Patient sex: M
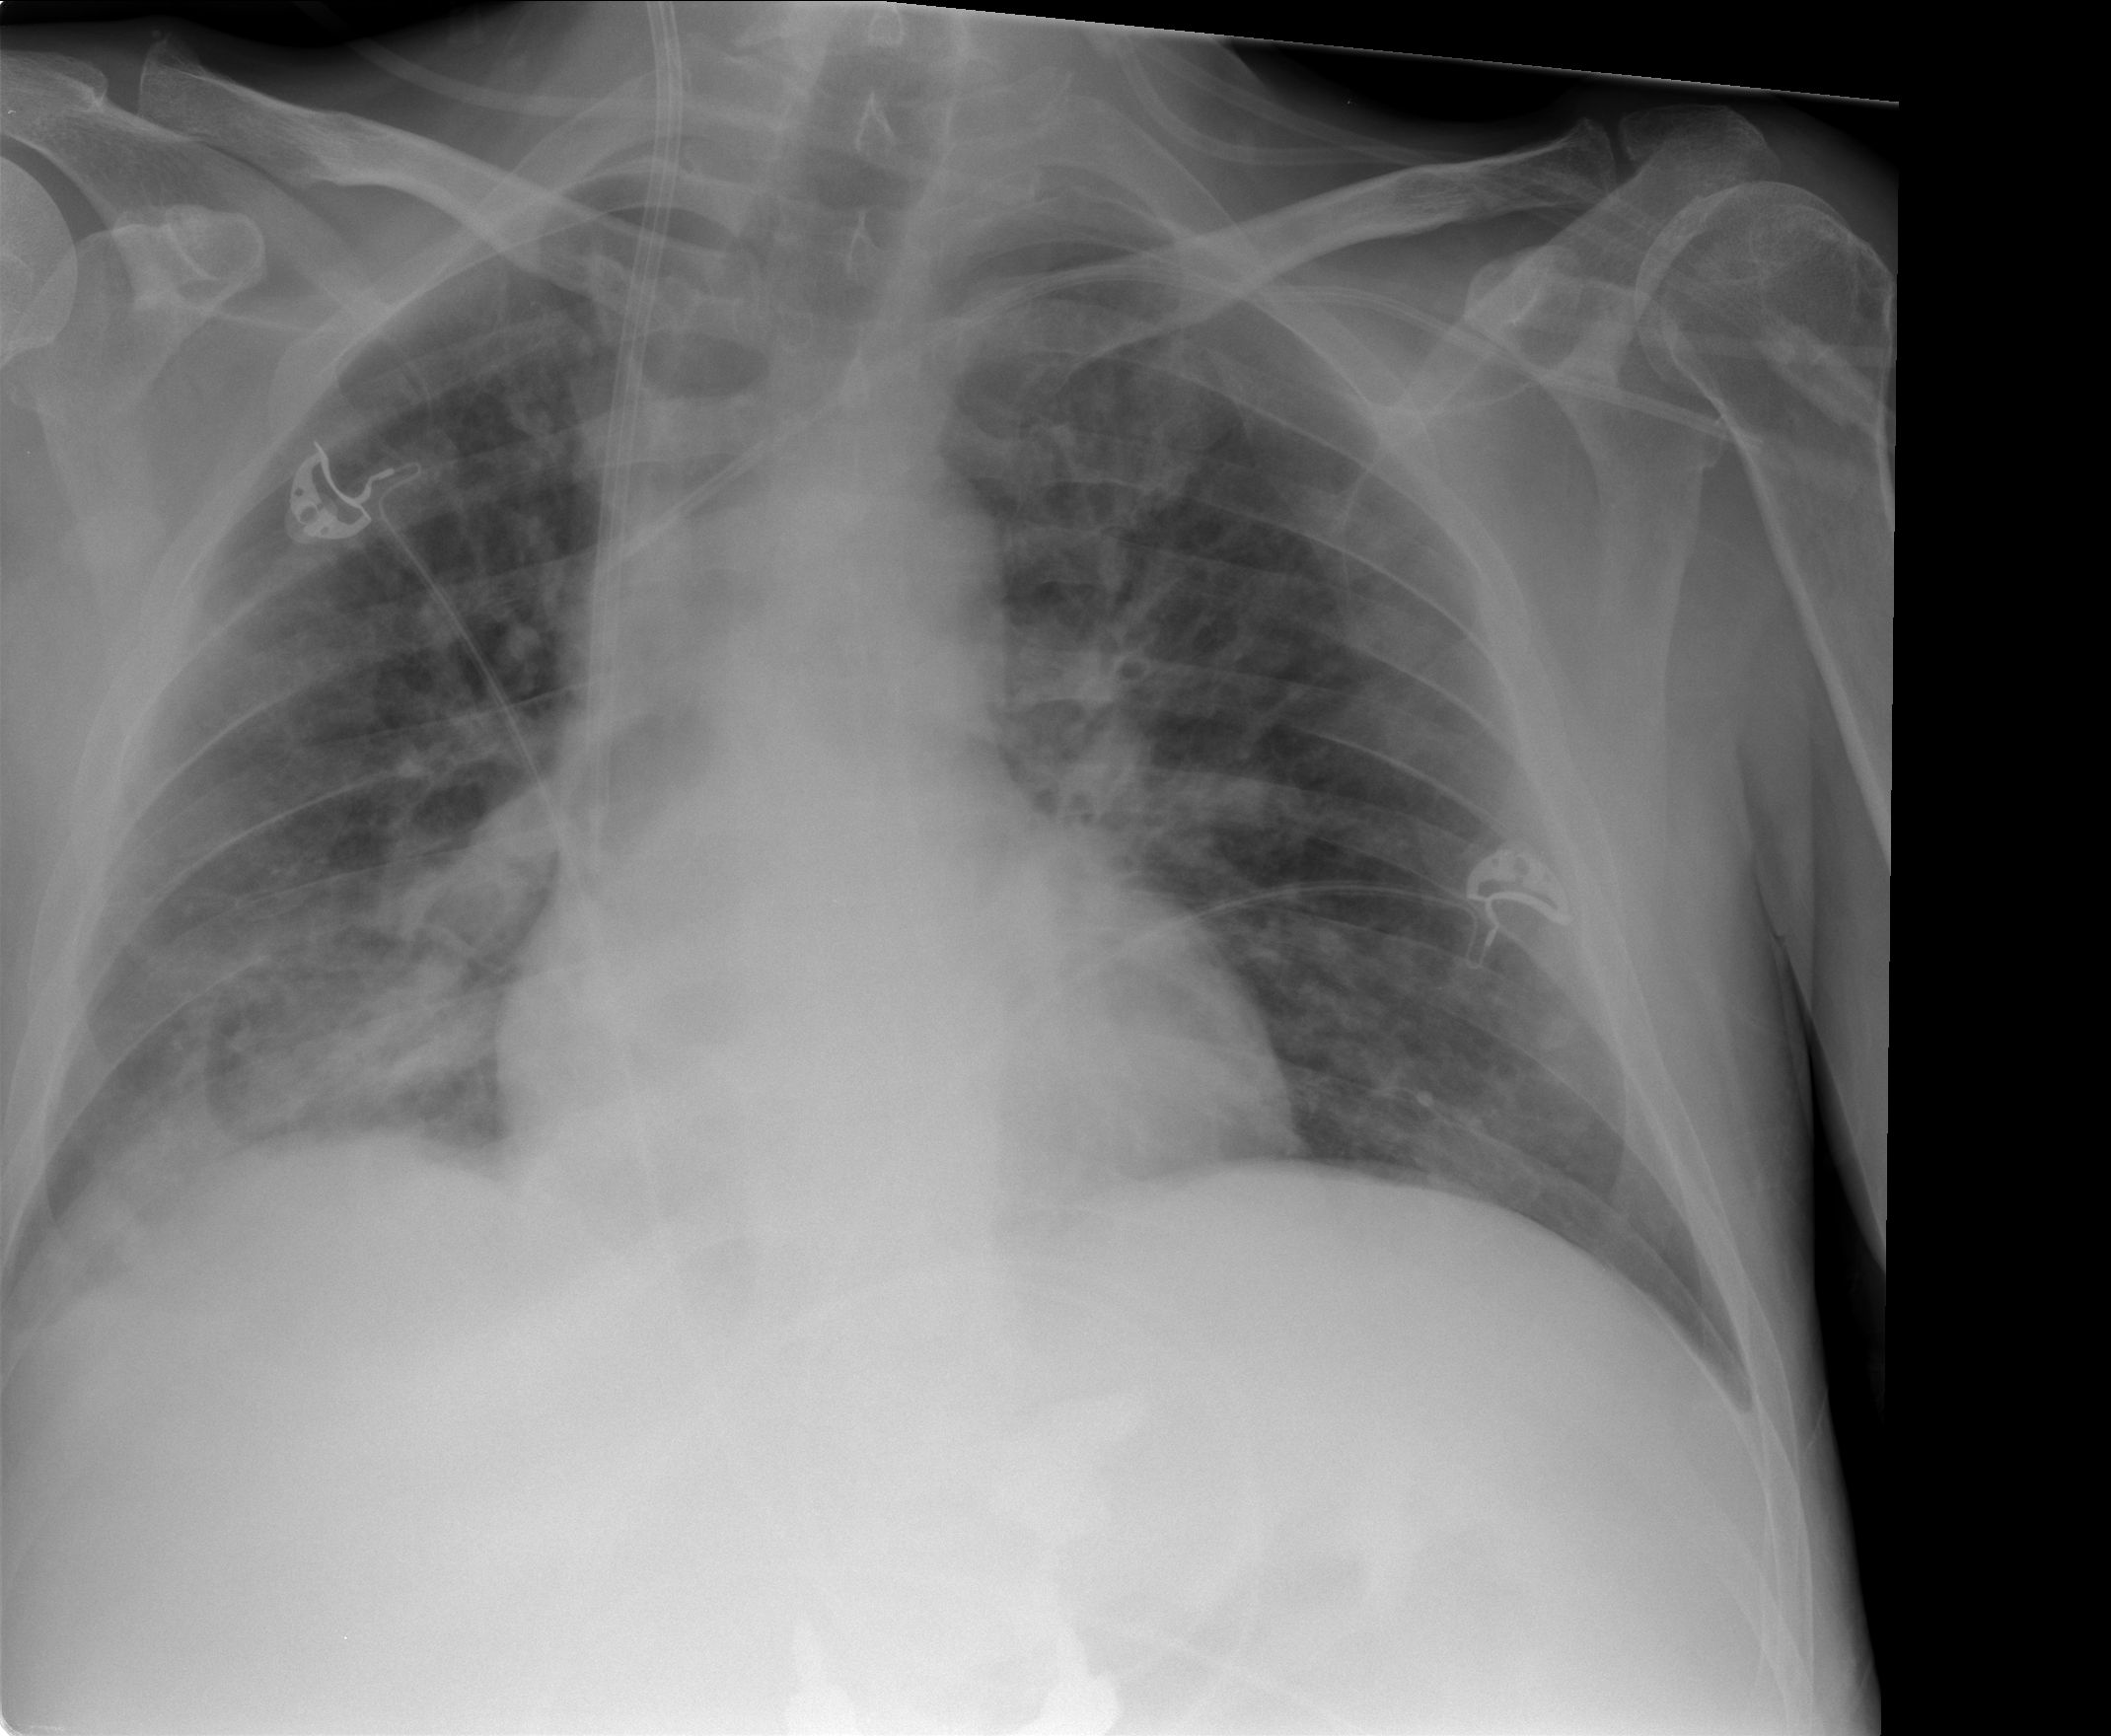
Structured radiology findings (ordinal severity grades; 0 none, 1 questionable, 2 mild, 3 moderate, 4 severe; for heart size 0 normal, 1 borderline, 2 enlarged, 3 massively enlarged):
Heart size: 0
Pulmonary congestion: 0
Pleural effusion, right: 1
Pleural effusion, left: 0
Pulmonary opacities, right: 2
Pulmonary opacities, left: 0
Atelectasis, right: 2
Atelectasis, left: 0